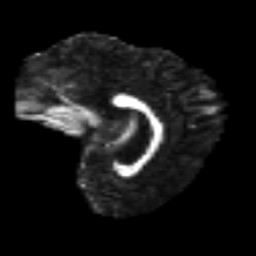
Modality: FA
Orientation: sagittal
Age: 40
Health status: ill
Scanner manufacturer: philips
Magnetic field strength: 3 T
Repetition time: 9 s
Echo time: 0.127 s